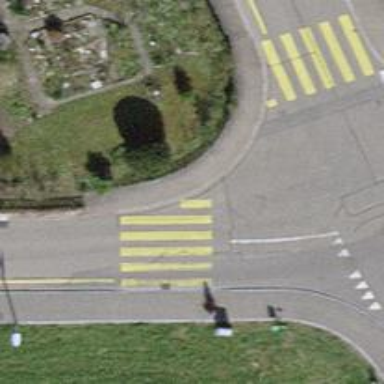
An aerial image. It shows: Zebra crossing on the road.